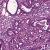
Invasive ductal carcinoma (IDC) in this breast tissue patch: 0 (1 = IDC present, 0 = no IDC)